Interaction volume radius: 5 \u00c5
Interaction volume height: 15 \u00c5
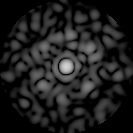
Disorder parameter: 0.7774